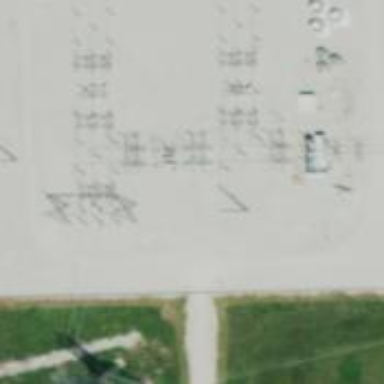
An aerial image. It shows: Switch used for power control.